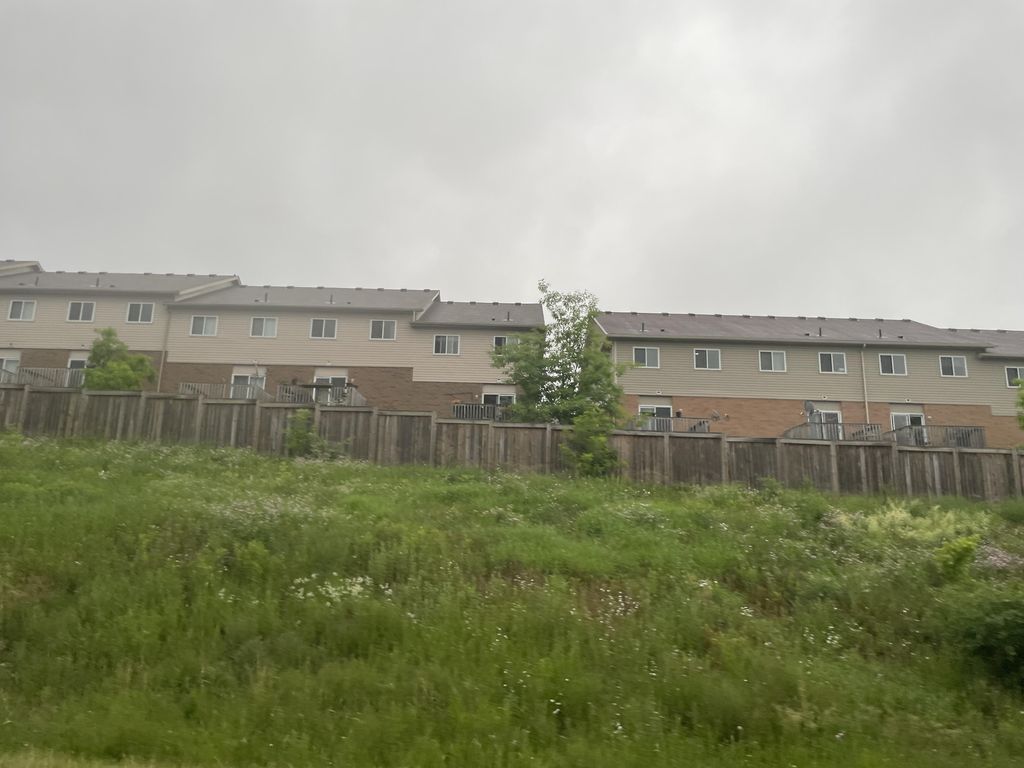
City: kitchener-waterloo